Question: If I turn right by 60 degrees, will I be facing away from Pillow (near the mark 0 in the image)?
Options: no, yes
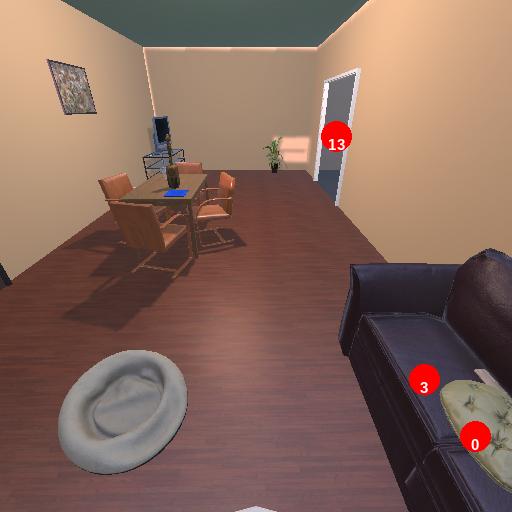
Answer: no